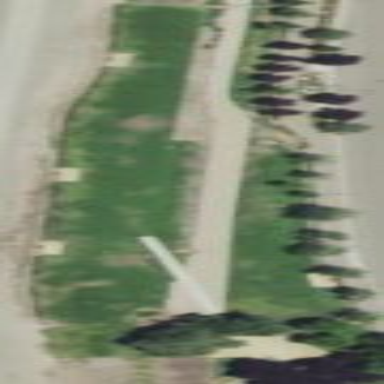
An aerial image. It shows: Dog park for leisure land.